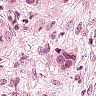
Metastatic tissue present: yes